Question: I have an ASP.NET DataGrid and one of it's columns(Services) is a label and in Edit mode it is a dropdownlist"
'''
<ItemTemplate>
<ASP:Label Text='<%# DataBinder.Eval(Container.DataItem, "ServiceName") %>' runat="server" ID="lbSName" />
</ItemTemplate>
<EditItemTemplate>
<ASP:DropDownList id="ddlServices" AutoPostBack="False" cssClass="DropDownList" runat="server" datasource="<%# dvAllServices %>" DataTextField= "ServiceName" EnableViewState="True" DataValueField="ID" OnPreRender="SetDefaultListItem" />
</EditItemTemplate>
'''
Please see the picture:

As you see Dropdown is bound to dvAllServices which is populated in the Page_Load Event.
The issue is everytime I click on Edit button this dropdownlist gets populated and shows the topmost item. I want to show whatever it was showing before the Edit.
I know how to set the Dropdown index using the selectedIndex and find methods. But I'm not sure "Where" should I do this in the above scenario. I tried to set it in the Grid "Edit"Event but, Dropdown has value of 'nothing' in that event.
Any feedback is appreciated,
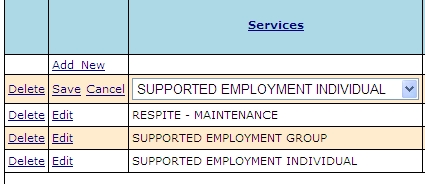
Answer: Try this it will work
'''
protected void gv_RowDataBound(object sender, GridViewRowEventArgs e)
{
if (e.Row.RowType == DataControlRowType.DataRow &&
(e.Row.RowState & DataControlRowState.Edit) == DataControlRowState.Edit)
{
// Here you will get the Control you need like:
DropDownList dl = (DropDownList)e.Row.FindControl("dvAllServices ");
}
}
'''